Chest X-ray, AP view. Patient: 45 years old, sex M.
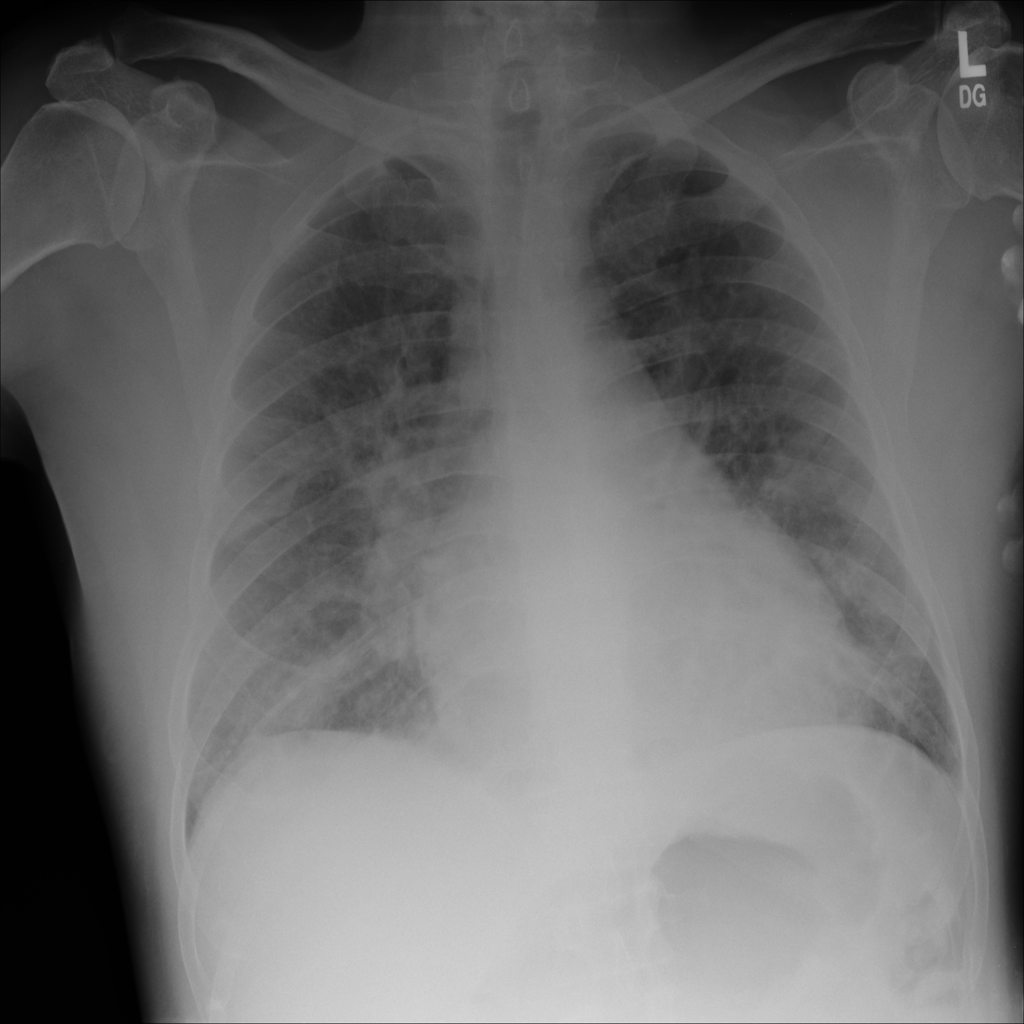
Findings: Edema, Effusion